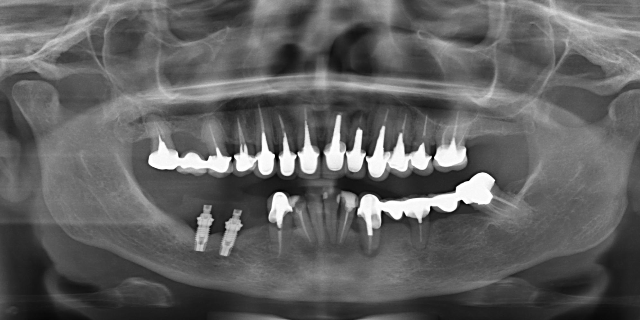
adult